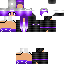
A female human skin with dark skin, wearing blonde helmet dressed in a purple hoodie and black pants, featuring a closed mouth.